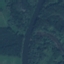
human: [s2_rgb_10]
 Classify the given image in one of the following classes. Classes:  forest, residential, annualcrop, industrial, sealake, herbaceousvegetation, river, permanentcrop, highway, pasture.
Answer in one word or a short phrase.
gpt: River